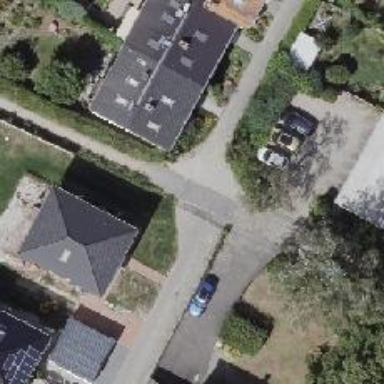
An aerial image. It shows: Footway with pebblestone surface.